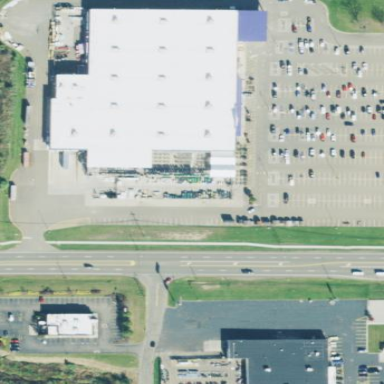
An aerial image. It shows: Retail building.